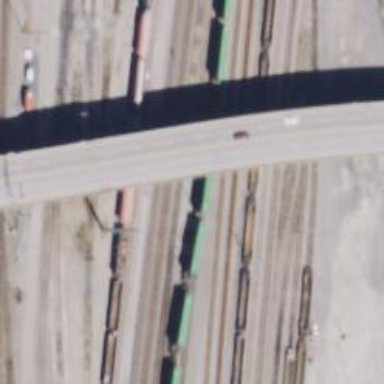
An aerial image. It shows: Railway yard.